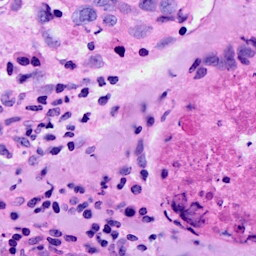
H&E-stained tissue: Breast